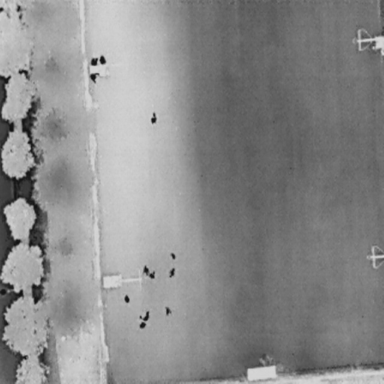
There are 12 People in the infrared image.